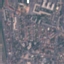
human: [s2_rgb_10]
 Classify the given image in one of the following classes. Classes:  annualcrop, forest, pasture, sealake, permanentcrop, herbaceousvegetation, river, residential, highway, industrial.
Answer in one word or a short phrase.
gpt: Residential